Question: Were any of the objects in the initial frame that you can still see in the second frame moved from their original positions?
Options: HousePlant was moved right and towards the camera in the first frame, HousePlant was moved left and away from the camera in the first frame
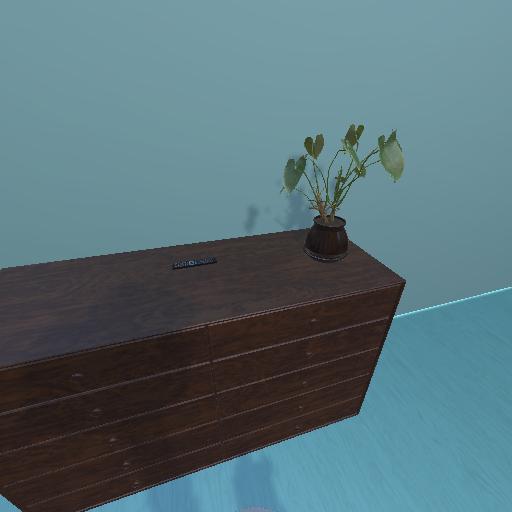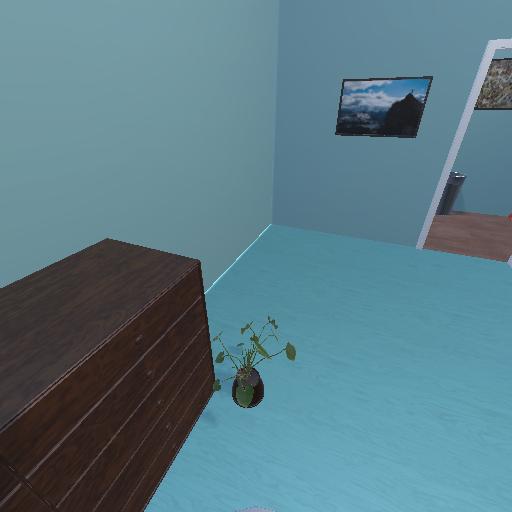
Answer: HousePlant was moved right and towards the camera in the first frame